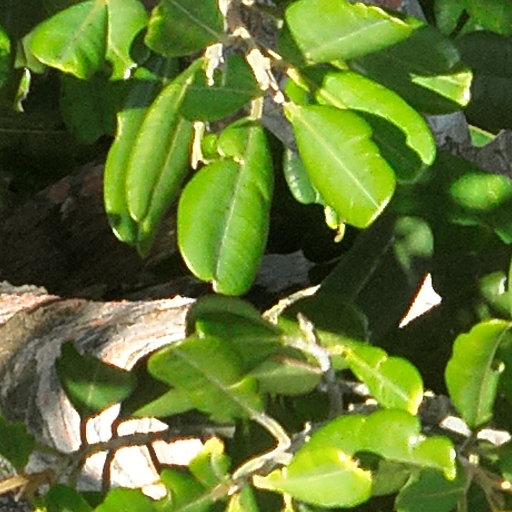
Species: Calophyllum longifolium
GBIF accepted scientific name: Calophyllum longifolium
Crown area (m\u00b2): 121.531